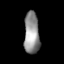
Tissue: lung
Cell type: Others
Senescence score: 0.1954
Nuclear area (px): 621
Mean DAPI intensity: 147.33